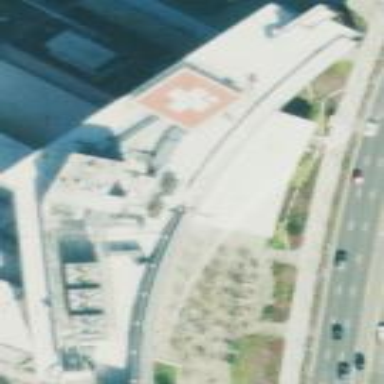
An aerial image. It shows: Hospital building.